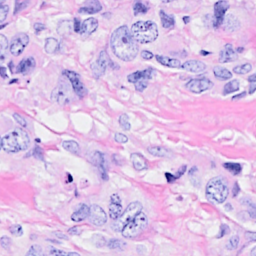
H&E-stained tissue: Breast